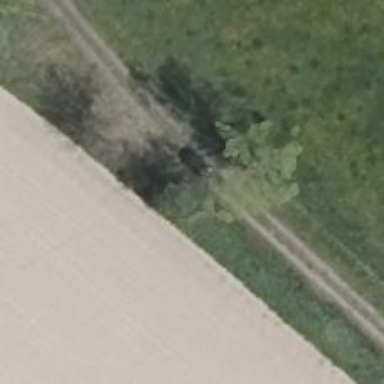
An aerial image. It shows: Deciduous tree with broadleaved leaves.